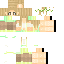
A female human skin with pale skin, wearing blonde long hair dressed in a blue tshirt and black pants, featuring a closed mouth.